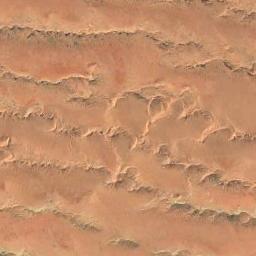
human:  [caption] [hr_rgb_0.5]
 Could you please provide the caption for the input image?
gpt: The desert is full of yellow sand .

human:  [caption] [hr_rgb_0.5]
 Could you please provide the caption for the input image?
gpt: The desert has orange sand and lots of transverse sand ridges .

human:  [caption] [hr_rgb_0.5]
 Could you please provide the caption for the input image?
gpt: There is some weed on the edge of this desert .

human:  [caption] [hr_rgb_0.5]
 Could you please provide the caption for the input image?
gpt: This is a strip of ginger desert .

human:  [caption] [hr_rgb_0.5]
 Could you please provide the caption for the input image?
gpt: A brown desert with many dunes .